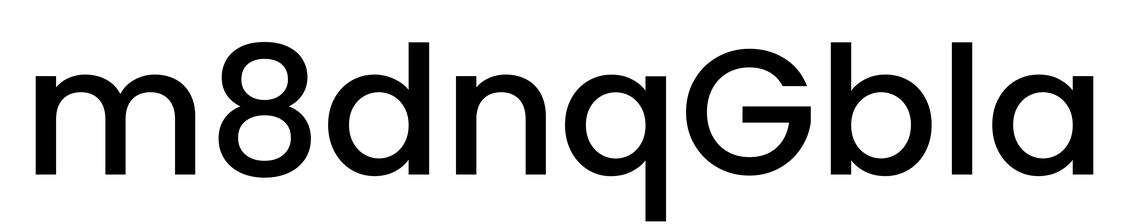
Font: Poppins-Medium